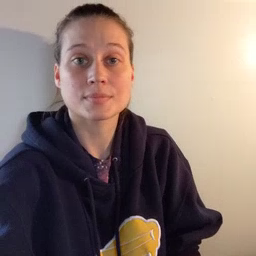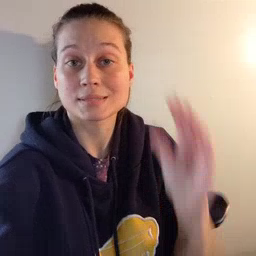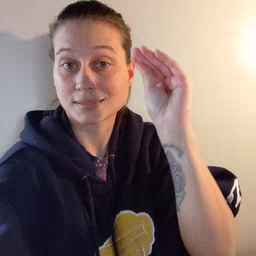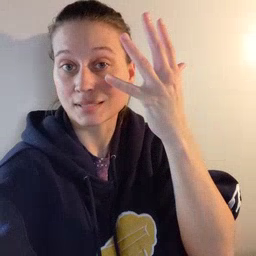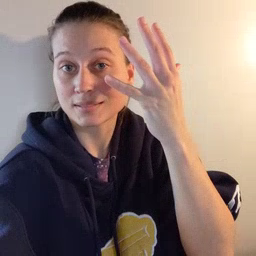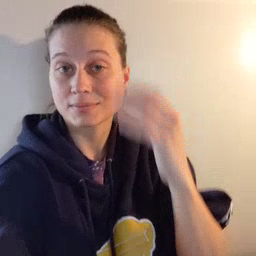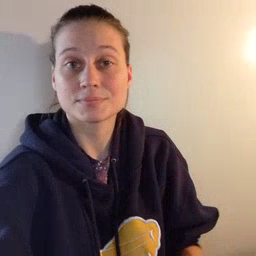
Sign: sun